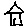
Label: house